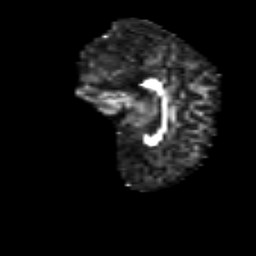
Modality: FA
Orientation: sagittal
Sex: female
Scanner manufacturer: siemens
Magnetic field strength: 3 T
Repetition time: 5 s
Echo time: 0.071 s